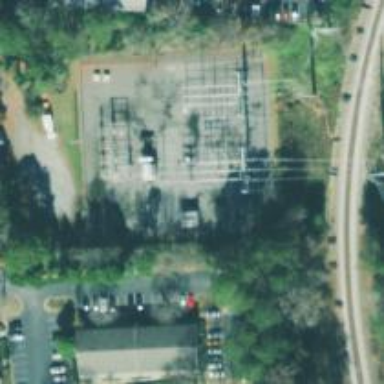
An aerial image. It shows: Switch for power supply.